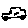
Label: car